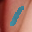
Label: 1